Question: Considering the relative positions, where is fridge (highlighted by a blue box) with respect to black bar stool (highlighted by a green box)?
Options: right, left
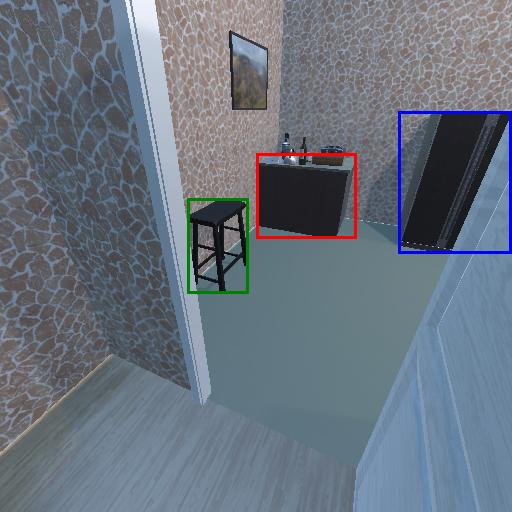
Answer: right